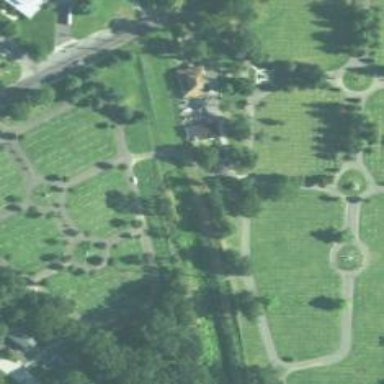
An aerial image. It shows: Cemetery.